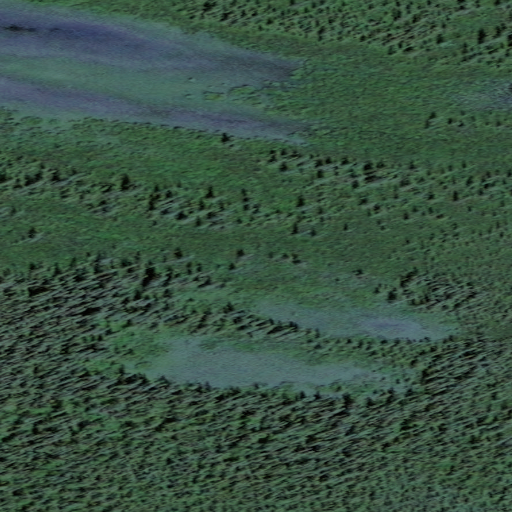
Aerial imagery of island in Alaska named Treat Island containing only unknown